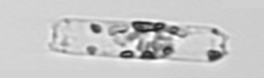
Label: Cerataulina_pelagica